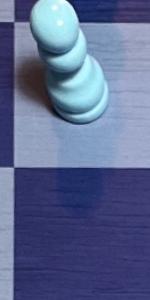
Label: Empty